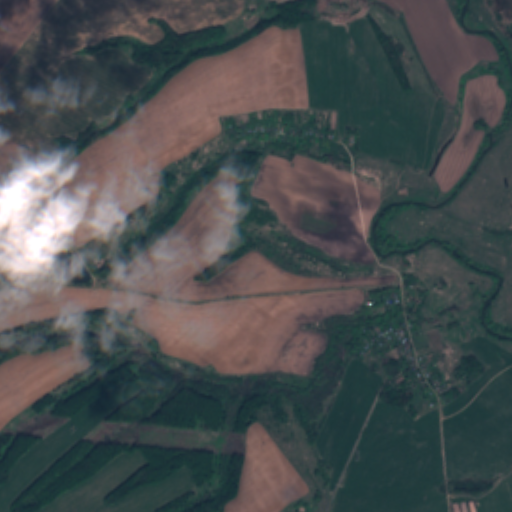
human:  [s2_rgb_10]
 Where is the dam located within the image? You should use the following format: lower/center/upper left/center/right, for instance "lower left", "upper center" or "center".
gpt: The dam is located in the center left of the image.
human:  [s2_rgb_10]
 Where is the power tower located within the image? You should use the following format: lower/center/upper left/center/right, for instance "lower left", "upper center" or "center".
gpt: The power tower is located in the lower of the image.
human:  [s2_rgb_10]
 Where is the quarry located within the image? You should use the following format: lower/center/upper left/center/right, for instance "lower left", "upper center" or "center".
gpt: There is no quarry in the image.